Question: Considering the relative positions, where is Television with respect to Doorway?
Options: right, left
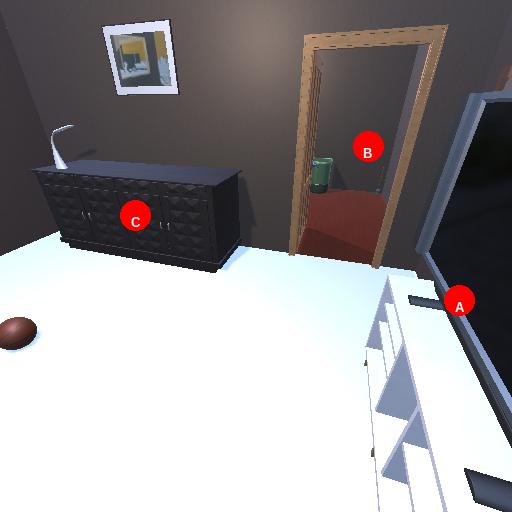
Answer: right